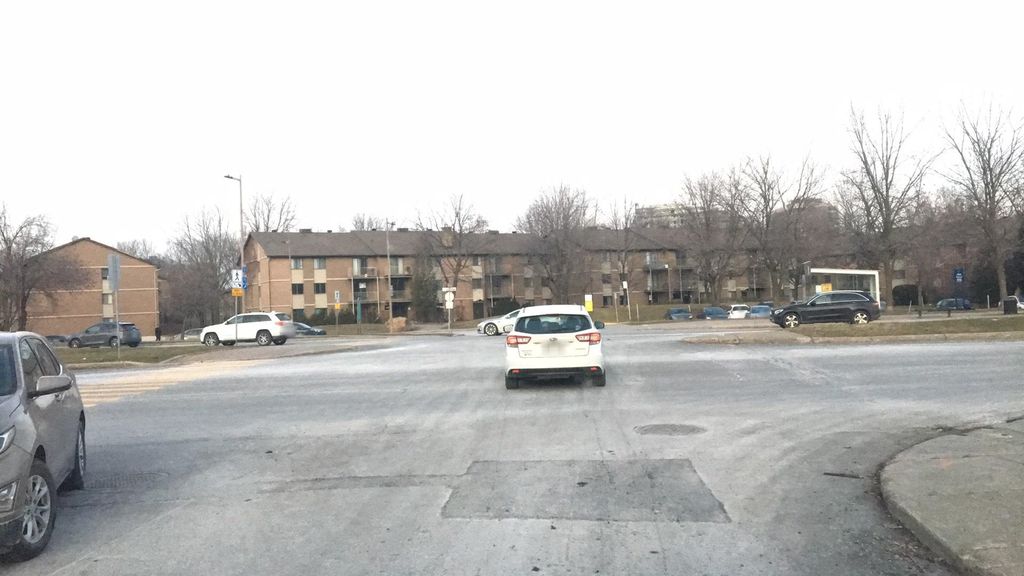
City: montreal